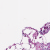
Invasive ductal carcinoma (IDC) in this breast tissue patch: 0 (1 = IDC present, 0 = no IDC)